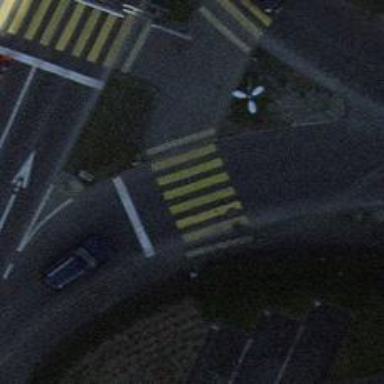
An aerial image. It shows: Crossing with traffic signals.